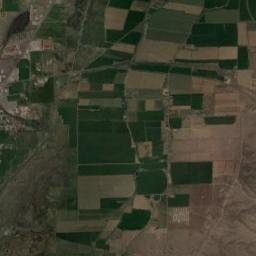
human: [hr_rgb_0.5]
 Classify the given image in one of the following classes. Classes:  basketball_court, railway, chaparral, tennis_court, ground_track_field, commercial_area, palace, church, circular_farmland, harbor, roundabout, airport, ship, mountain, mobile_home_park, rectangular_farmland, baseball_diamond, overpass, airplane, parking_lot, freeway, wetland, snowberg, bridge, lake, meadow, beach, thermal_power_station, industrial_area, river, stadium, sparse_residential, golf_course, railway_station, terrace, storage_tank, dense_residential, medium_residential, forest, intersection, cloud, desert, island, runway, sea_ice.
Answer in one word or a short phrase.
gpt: rectangular_farmland